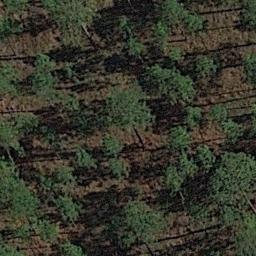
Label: forest